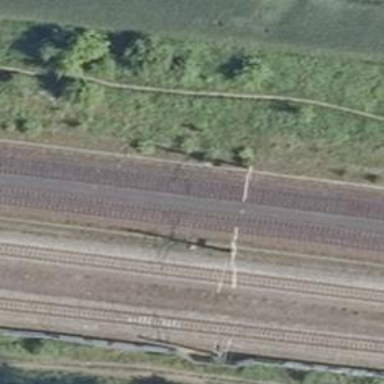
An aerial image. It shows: Milestone along the railway track with catenary mast.